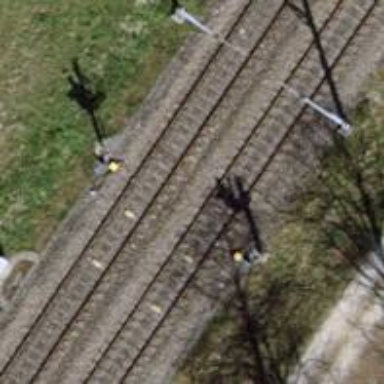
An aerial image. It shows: Railway signal.